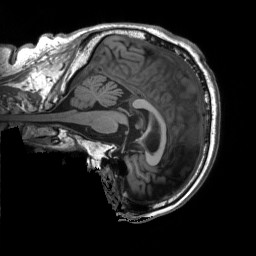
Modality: T1w
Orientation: sagittal
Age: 72
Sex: male
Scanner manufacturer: siemens
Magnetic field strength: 3 T
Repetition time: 2.5 s
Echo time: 0.00248 s